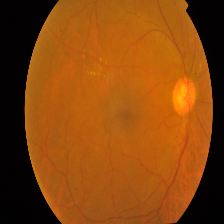
Diabetic retinopathy grade: Proliferative DR